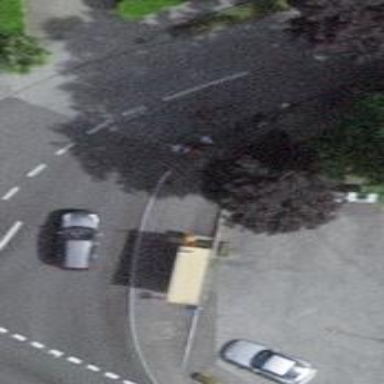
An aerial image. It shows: Post box.